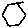
Label: hexagon